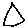
Label: triangle